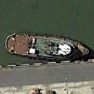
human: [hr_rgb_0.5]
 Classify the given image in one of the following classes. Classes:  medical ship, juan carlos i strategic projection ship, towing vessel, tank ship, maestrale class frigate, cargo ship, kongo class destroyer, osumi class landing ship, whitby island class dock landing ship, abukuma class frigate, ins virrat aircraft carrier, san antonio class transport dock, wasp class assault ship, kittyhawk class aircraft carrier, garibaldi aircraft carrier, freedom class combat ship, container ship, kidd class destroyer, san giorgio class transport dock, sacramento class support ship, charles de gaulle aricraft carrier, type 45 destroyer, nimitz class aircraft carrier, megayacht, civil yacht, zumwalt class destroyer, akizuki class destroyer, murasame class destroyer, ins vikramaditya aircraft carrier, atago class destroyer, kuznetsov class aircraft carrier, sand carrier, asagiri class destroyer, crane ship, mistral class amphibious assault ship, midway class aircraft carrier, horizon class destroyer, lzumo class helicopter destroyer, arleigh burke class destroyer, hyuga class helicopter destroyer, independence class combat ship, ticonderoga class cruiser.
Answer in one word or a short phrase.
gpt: Towing vessel